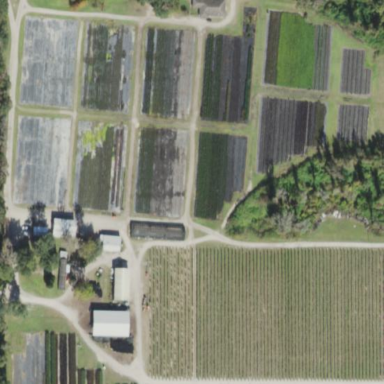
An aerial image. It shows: Plant nursery.